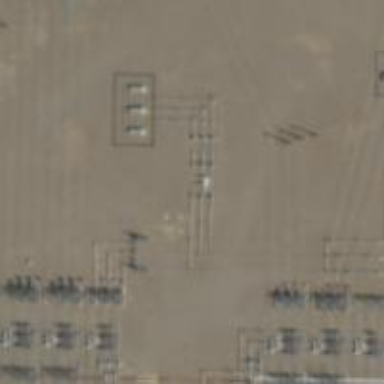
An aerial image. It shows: Switch used for power control.